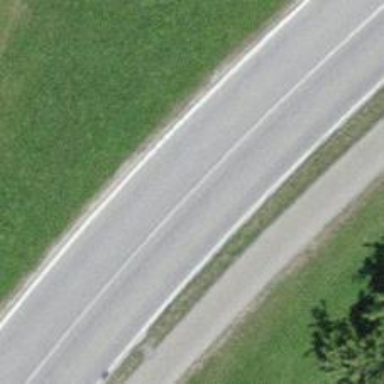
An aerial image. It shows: Secondary road.